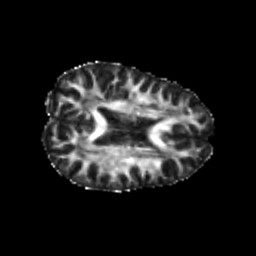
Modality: FA
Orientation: axial
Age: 24
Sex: female
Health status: healthy
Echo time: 0.074 s